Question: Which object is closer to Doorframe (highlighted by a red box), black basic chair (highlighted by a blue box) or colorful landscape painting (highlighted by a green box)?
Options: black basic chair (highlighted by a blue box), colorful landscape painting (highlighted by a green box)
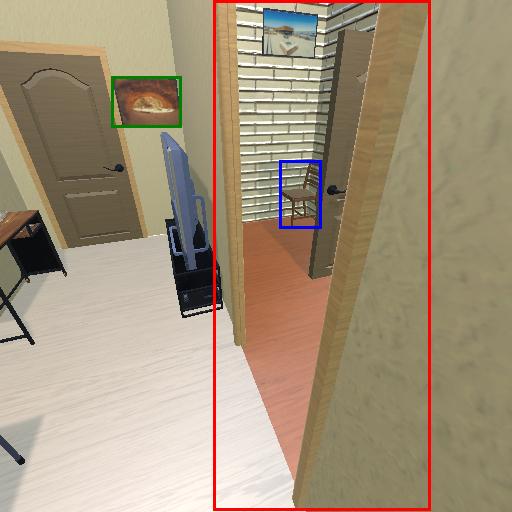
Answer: black basic chair (highlighted by a blue box)